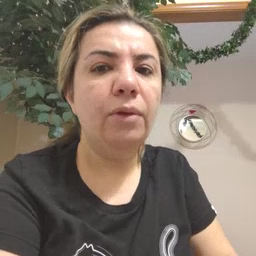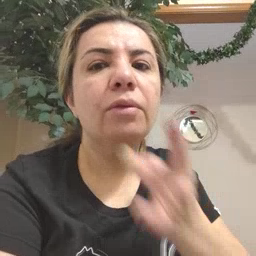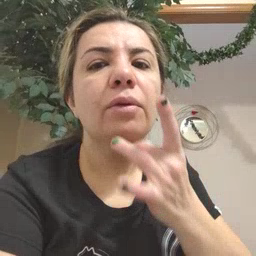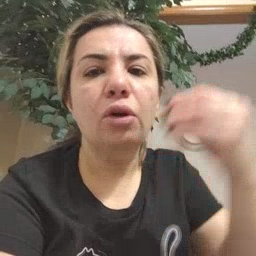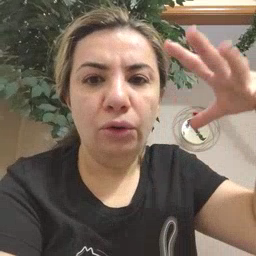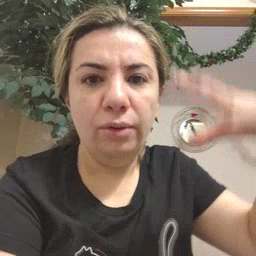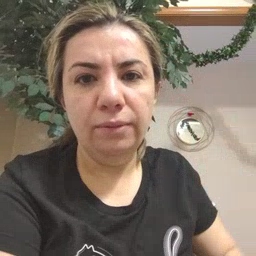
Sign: lamp